Question: i read about responder chains, and basically i read about how the events from the UI are passed up on the responder chain, how to handle them and how to pass along. I also used -becomeFirstResponder and -resignFirstResponder, but i was using these only for basic tasks, like showing keyboard on iOS and handling shake events.
What I would like to know is how can I use the "First Responder" proxy object in the MainWindow.xib that Xcode generates. I see some received actions and also i see that i can create actions on the Identity inspector tab.
So my question is: how can I use these actions, and ?!

Thanks in advance.
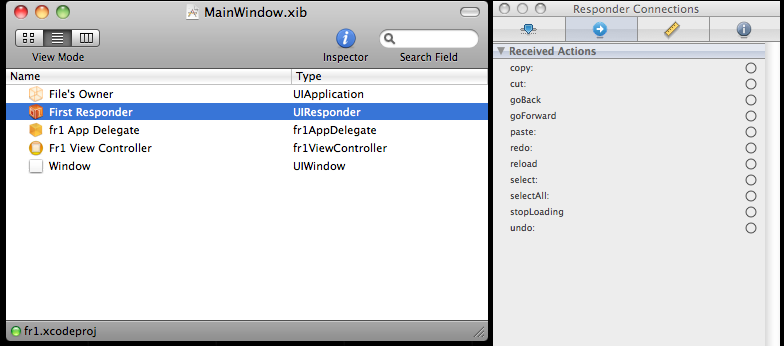
Answer: You would use First Responder as the target of an action whenever you want the action to be sent to the first responder, regardless of which particular object that happens to be at the time the action is sent.
In desktop Cocoa, a message targeted for the First Responder is in fact a 'nil'-targeted action - no target is implicitly understood as the first possible responder, the First Responder.
Often, textual actions are directed to the First Responder. You want keypresses to be sent to whichever text field has focus, but the text field that has focus changes over the life of the view and of the application. You could manually retarget the action each time a text field get focus, but thanks to 'NSResponder', you don't have to bother - that's all taken care of for you.